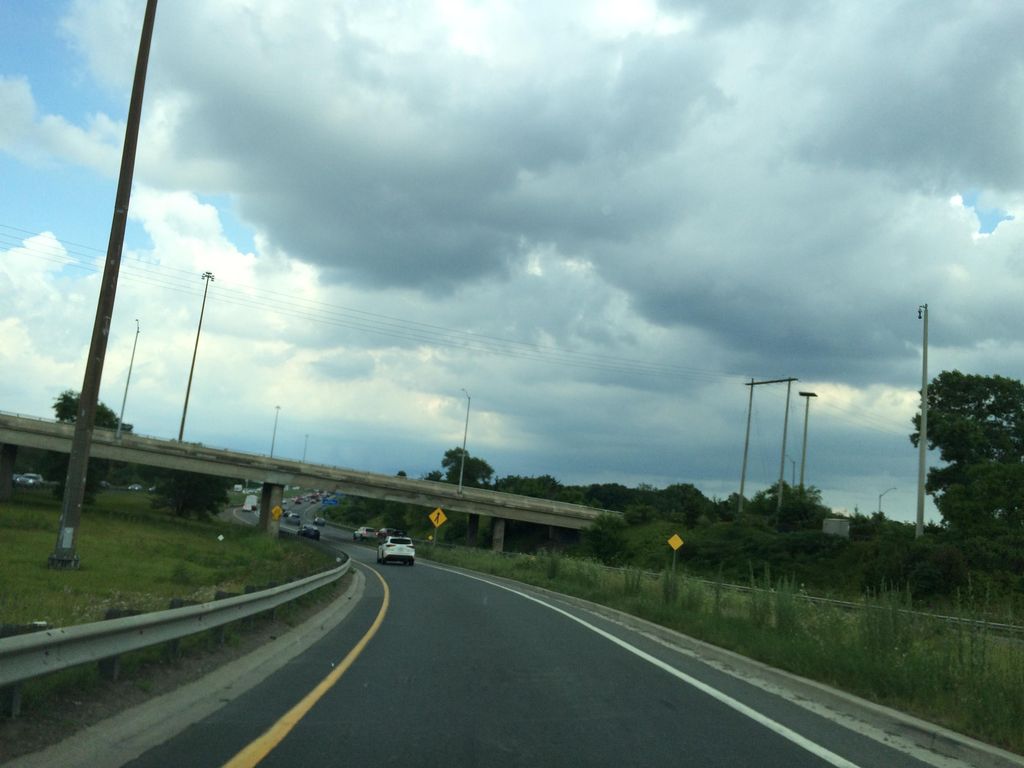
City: hamilton